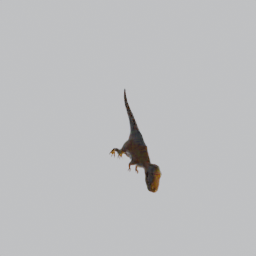
Label: animals